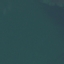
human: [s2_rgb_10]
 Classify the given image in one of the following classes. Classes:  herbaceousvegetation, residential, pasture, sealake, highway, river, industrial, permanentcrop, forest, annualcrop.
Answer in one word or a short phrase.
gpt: SeaLake